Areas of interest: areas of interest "Home Furnishing and Building Materials Market"
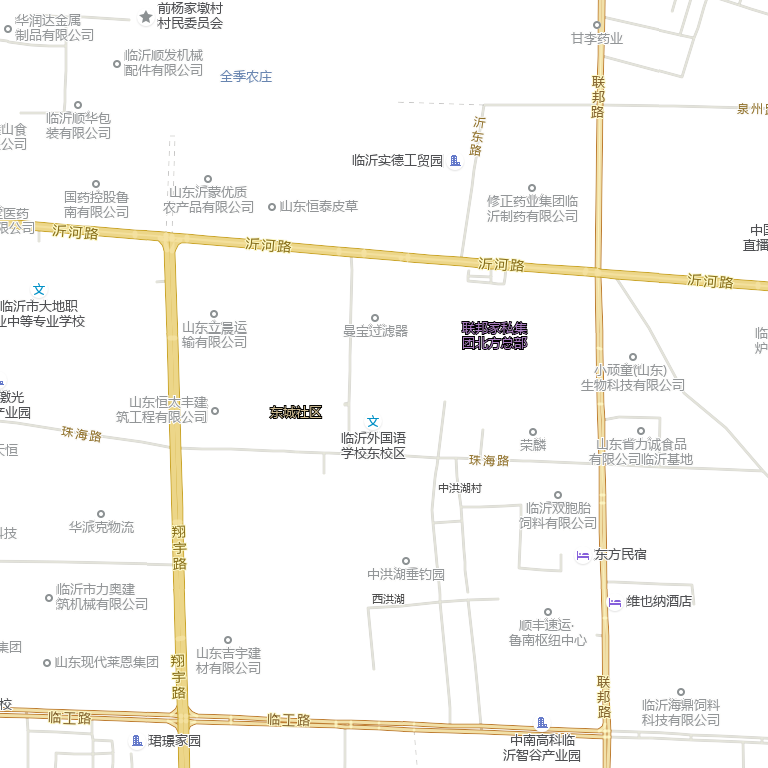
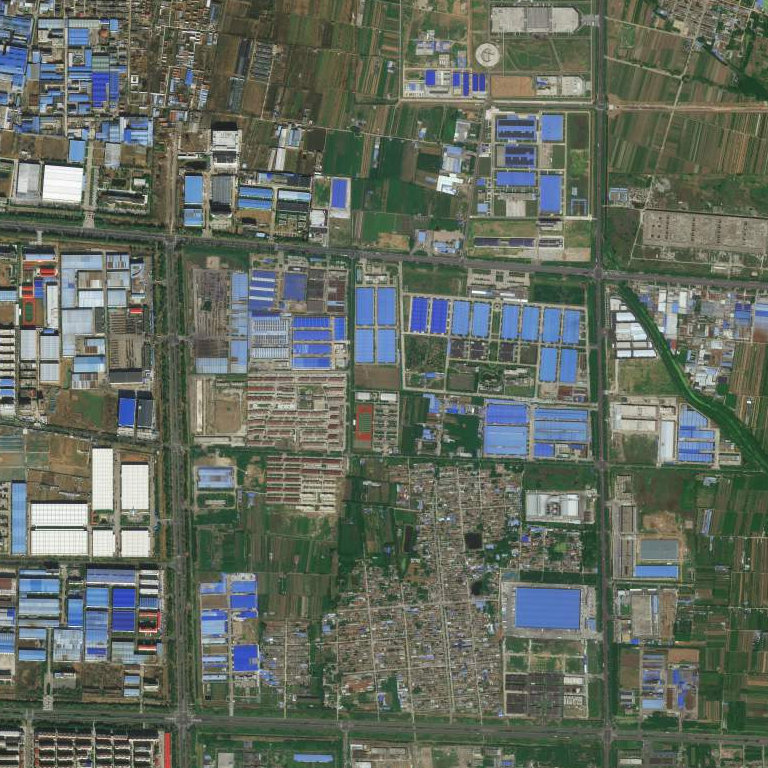